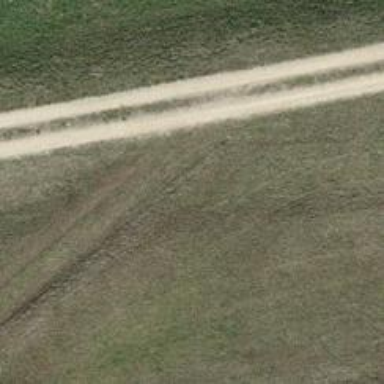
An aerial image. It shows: Track with very rough surface.